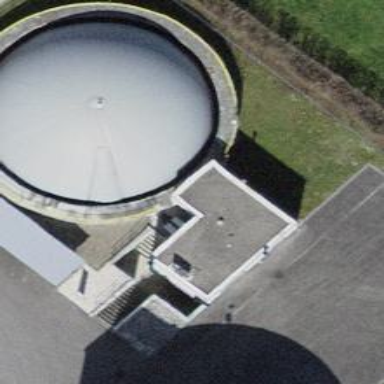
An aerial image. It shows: Building with storage tank.